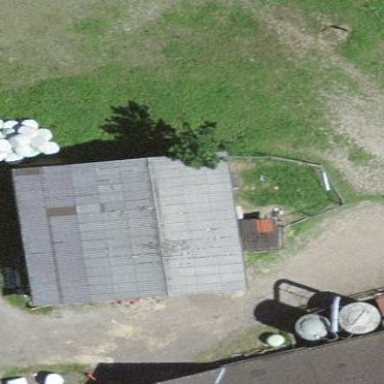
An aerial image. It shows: Shed building.